Field crop: maize
Growth stage: 2
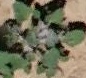
Species: chenopodium